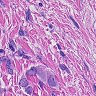
Metastatic tissue present: yes